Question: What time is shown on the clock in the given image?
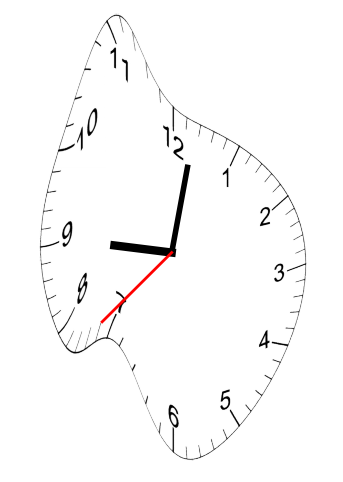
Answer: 09:01:37